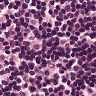
Metastatic tissue present: no